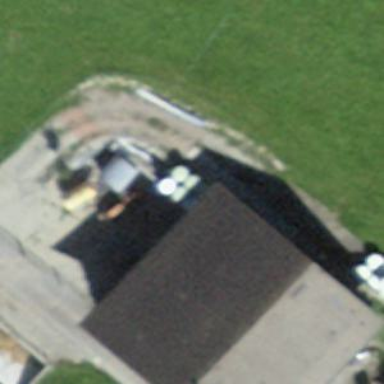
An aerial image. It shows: Farm building.